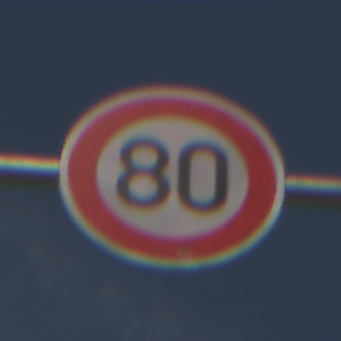
Verkehrszeichen: Geschwindigkeit80
Umgebung: Outdoor, Nature
Tageszeit: Midday
Wetter: PartlyCloudy
Licht: Natural
Jahreszeit: NotSpecified
Kontrast: HighContrast